Question:
So far I have the background working, and I have the '%' bubble floating on top of the bar working. Everything went smoothly using the PHP/GD functions.
But I can't figure out how to add the yellow part. I mean, I could overlay solid color easily. But how would I go in showing that progress bar with vertical stripes, gradients, rounded border and inner shadows?
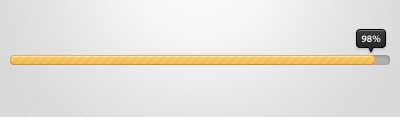
Answer: Actually, I found an example using 'php', 'javascript', and 'html' <URL> .
### Edit
Actually, there is a way.
'PHP/GD'
PHP Code
'''
<?php
// set the type of data (Content-Type) to PNG image
header("Content-Type: image/png");
// extract GET global array
extract($_GET);
// set defaults
if(! isset($max)) $max = 100;
if(! isset($val)) $val = 100;
// this method prepare blank true color image with given width and height
$im = imagecreatetruecolor(400, 20);
// set background color (light-blue)
$c_bg = imagecolorallocate($im, 222, 236, 247);
// set foreground color (dark-blue)
$c_fg = imagecolorallocate($im, 27, 120, 179);
// calculate the width of bar indicator
$val_w = round(($val * 397) / $max);
// create a rectangle for background and append to the image
imagefilledrectangle($im, 0, 0, 400, 20, $c_bg);
// create a rectangle for the indicator and appent to the image
imagefilledrectangle($im, 2, 2, $val_w, 17, $c_fg);
// render the image as a PNG
imagepng($im);
// finally destroy image resources
imagedestroy($im);
?>
'''
HTML:
'''
<!DOCTYPE html PUBLIC "-//W3C//DTD XHTML 1.0 Transitional//EN" "http://www.w3.org/TR/xhtml1/DTD/xhtml1-transitional.dtd">
<html xmlns="http://www.w3.org/1999/xhtml">
<head>
<meta http-equiv="Content-Type" content="text/html; charset=iso-8859-1" />
<title>PHP GD-Progress Bar</title>
</head>
<body>
<img src="progressbar.php?max=100&val=70" />
</body>
</html>
'''